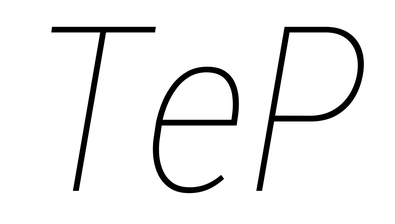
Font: Roboto-Italic_Condensed_Thin_Italic